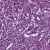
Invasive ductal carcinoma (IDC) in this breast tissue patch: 1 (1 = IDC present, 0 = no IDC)